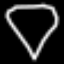
Label: diamond